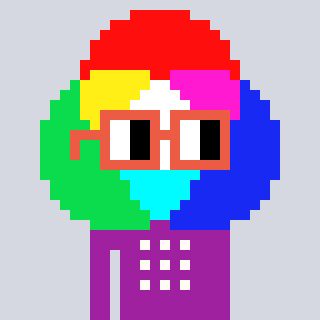
a pixel art character with square orange glasses, a color circle-shaped head and a magenta-colored body on a cool background